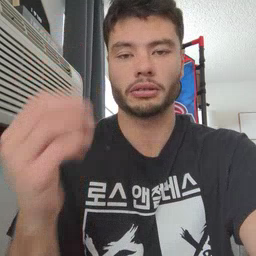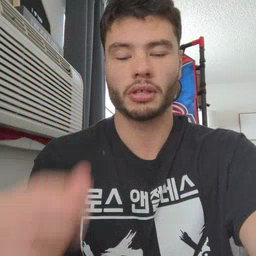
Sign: mitten